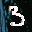
Label: 3